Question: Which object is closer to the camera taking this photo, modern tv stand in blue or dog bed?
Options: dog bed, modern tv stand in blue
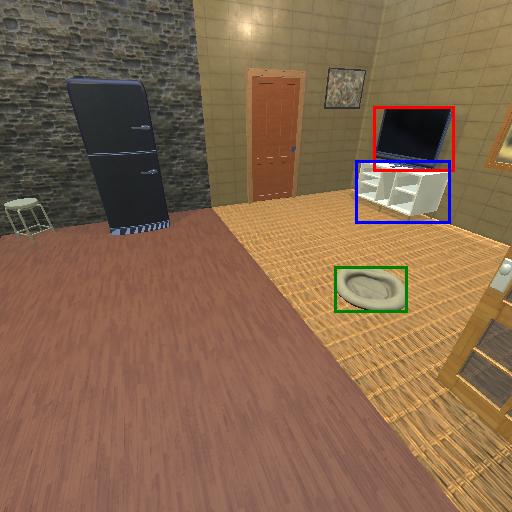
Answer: dog bed